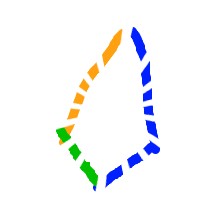
Shape: kite